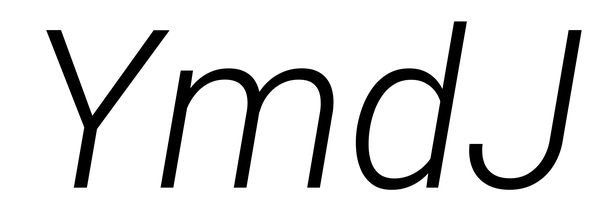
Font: Roboto-Italic_Light_Italic